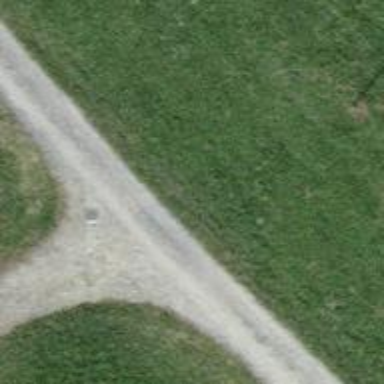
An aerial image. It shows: Gravel track with grade4 track type.